Interaction volume radius: 5 \u00c5
Interaction volume height: 10 \u00c5
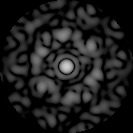
Disorder parameter: 0.6389